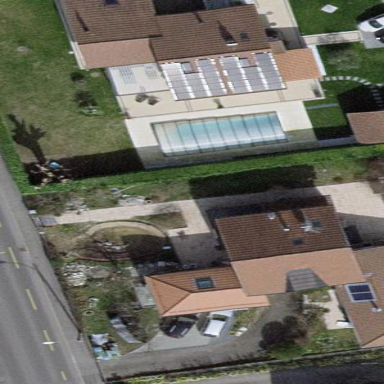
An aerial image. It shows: Garden enclosed by fence.